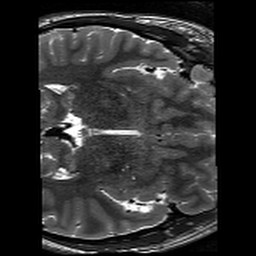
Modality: T2w
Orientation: axial
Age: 18
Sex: male